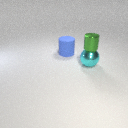
large cyan metal sphere below small green metal cylinder